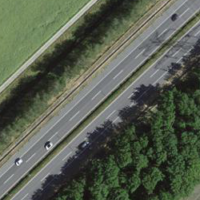
EUNIS habitat code: 57
Species observed at this site:
Ardea alba